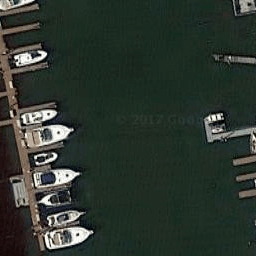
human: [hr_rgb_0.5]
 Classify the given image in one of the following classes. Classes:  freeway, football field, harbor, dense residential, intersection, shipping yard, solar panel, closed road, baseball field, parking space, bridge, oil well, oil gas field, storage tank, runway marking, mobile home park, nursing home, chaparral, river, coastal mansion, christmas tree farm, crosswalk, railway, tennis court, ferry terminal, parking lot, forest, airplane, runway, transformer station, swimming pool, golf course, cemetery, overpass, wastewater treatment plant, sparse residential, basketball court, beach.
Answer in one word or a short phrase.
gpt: harbor